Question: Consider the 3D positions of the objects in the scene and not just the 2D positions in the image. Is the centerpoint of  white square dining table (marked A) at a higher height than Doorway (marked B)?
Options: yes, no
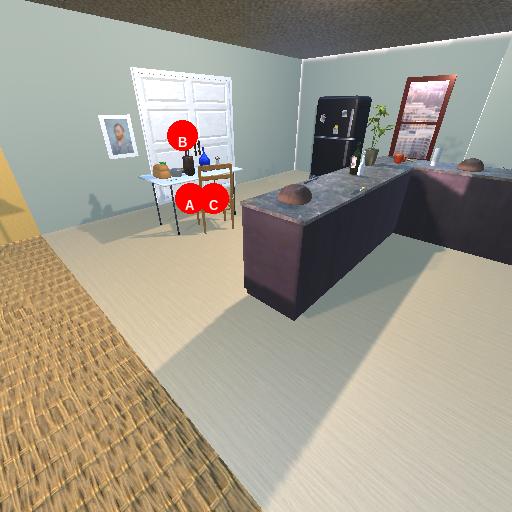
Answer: yes